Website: macys
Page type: billing-address
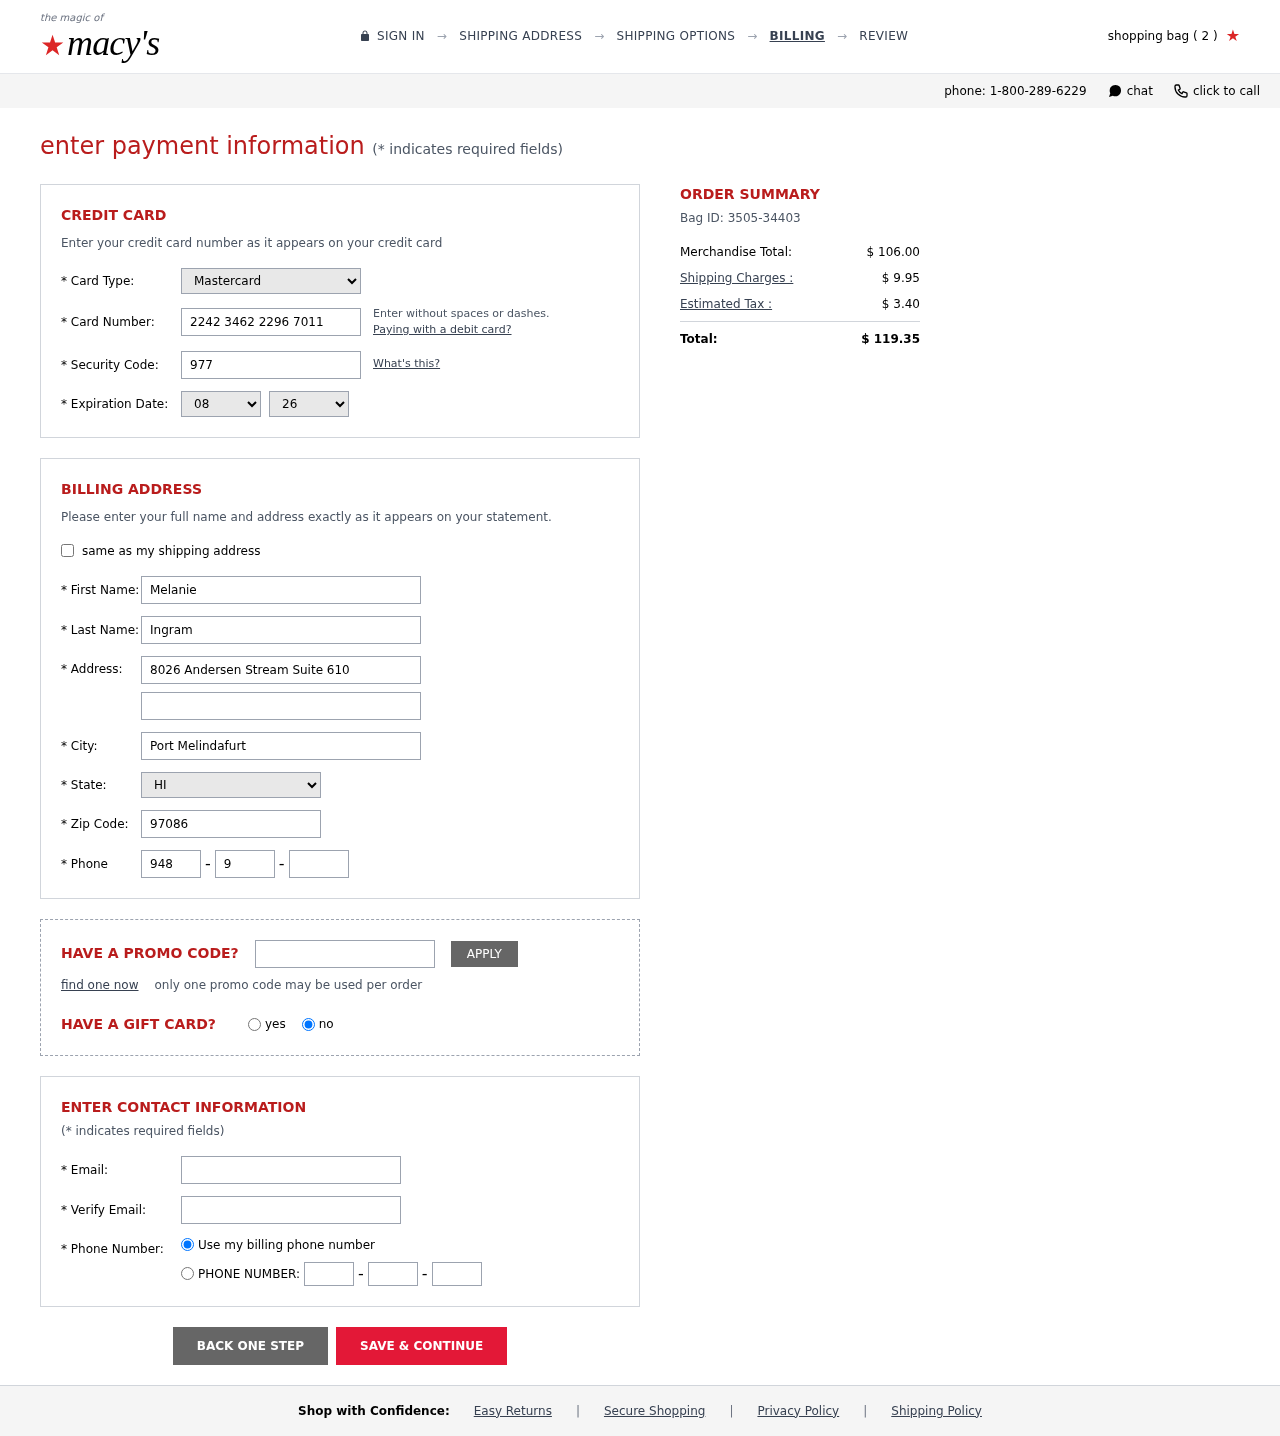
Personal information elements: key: PII_CARD_CVV
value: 977
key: PII_CARD_EXPIRY_MONTH
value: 08
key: PII_CARD_EXPIRY_YEAR
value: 26
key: PII_CARD_NUMBER
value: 2242 3462 2296 7011
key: PII_CARD_TYPE
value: Mastercard
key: PII_CITY
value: Port Melindafurt
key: PII_EMAIL
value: mingram@gmail.com
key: PII_FIRSTNAME
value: Melanie
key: PII_LASTNAME
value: Ingram
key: PII_PHONE_AREA
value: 948
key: PII_PHONE_PREFIX
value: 924
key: PII_PHONE_SUFFIX
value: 5893
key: PII_POSTCODE
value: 97086
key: PII_STATE_ABBR
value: HI
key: PII_STREET
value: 8026 Andersen Stream Suite 610
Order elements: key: ORDER_NUM_ITEMS
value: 2
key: ORDER_ID
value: Bag ID: 3505-34403
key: ORDER_SUBTOTAL
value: $ 106.00
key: ORDER_SHIPPING_COST
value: $ 9.95
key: ORDER_TAX
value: $ 3.40
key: ORDER_TOTAL
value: $ 119.35